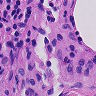
Metastatic tissue present: no